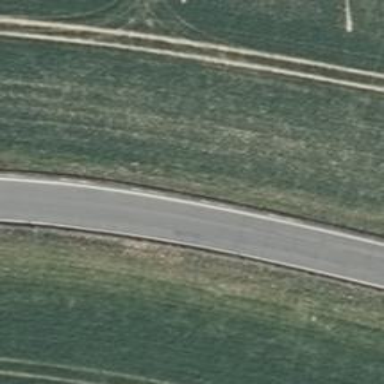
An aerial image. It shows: Secondary road with asphalt surface.